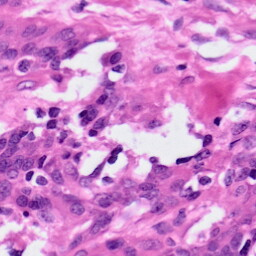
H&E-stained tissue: Ovarian